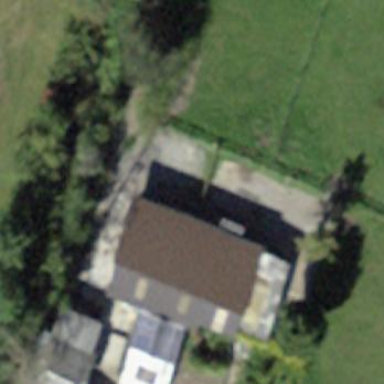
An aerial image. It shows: Farm auxiliary building.